Field crop: tomato
Growth stage: 1
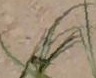
Species: cyperus